Interaction volume radius: 10 \u00c5
Interaction volume height: 20 \u00c5
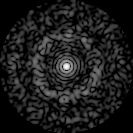
Disorder parameter: 0.8201